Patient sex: F
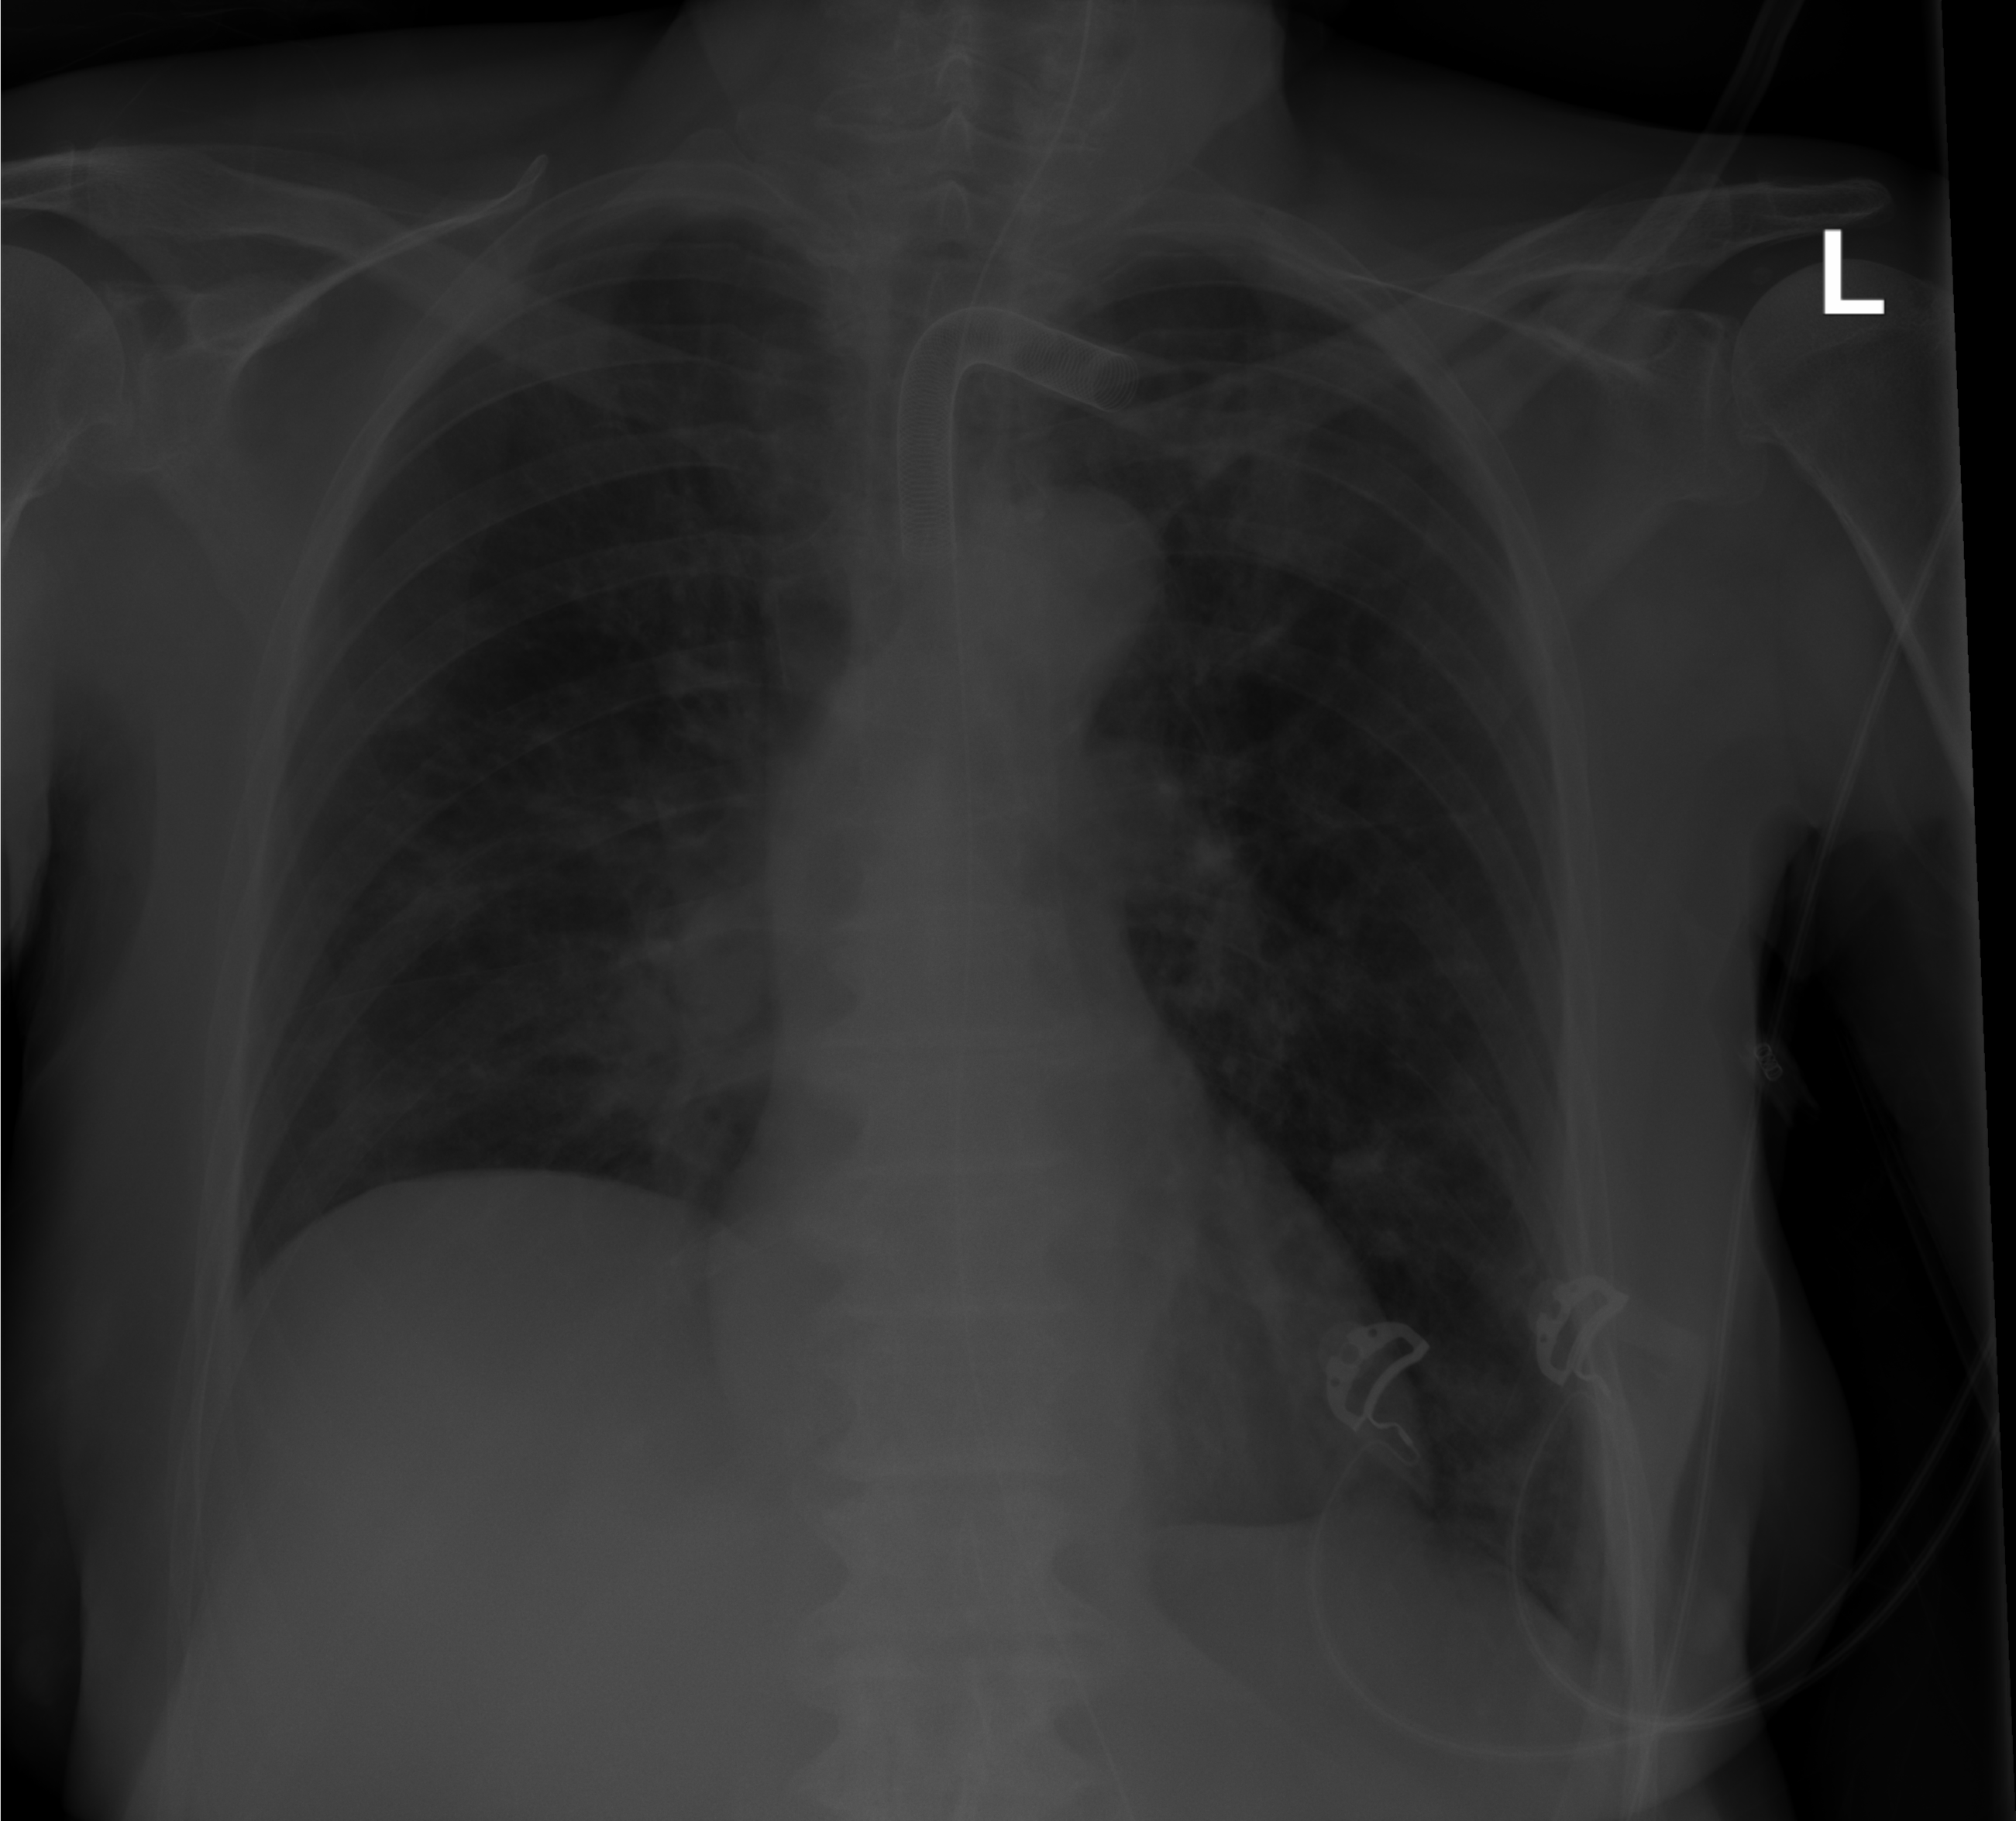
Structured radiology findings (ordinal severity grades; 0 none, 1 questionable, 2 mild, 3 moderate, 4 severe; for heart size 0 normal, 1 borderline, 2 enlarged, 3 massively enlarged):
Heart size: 0
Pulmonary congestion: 0
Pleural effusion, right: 0
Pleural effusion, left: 0
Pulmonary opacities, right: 2
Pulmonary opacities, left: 2
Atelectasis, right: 0
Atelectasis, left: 0